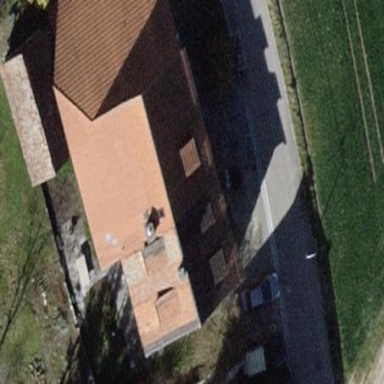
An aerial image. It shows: Detached building with gabled roof.